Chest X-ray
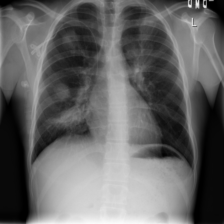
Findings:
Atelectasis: positive
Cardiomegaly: negative
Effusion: negative
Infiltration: negative
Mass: positive
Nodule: negative
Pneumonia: negative
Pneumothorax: negative
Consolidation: positive
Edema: negative
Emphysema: negative
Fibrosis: negative
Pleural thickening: negative
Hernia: negative